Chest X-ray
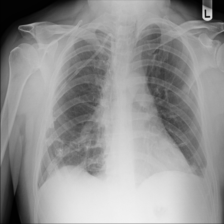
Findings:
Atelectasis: negative
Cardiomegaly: negative
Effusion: negative
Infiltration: positive
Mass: negative
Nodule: negative
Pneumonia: negative
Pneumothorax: negative
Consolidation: negative
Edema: negative
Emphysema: negative
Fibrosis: negative
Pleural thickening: negative
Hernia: negative